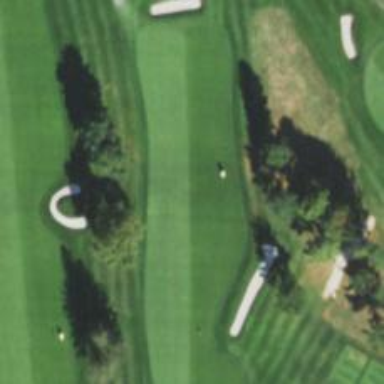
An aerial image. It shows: Golf hole.